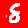
Digit: 8